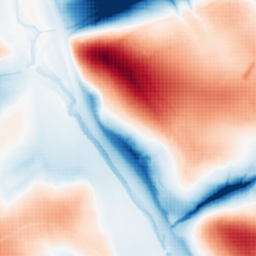
Category: classical
Decomposition family: gaussian_anisotropic
Decomposition parameters: sigma_x: 5
sigma_y: 50
Upsampling method: sinc_blackman
Upsampling parameters: scale: 2
kernel_size: 4
Upsampling scale: 2